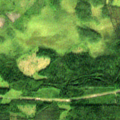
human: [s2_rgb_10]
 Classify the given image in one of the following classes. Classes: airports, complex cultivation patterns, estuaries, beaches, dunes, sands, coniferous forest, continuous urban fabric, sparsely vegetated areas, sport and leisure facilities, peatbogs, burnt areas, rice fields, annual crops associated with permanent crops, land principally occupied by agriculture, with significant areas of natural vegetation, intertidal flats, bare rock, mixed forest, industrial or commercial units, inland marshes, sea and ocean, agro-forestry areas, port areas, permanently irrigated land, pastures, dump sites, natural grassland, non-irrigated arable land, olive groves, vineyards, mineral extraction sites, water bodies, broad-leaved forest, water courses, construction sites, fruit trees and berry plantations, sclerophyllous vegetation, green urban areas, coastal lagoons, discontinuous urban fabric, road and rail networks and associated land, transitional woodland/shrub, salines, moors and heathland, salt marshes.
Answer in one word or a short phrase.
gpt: coniferous forest, mixed forest, transitional woodland/shrub